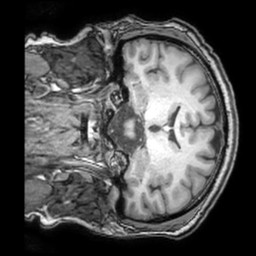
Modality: T1w
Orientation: coronal
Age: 43
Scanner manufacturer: philips
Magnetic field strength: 3 T
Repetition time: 0.007 s
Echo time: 0.003501 s